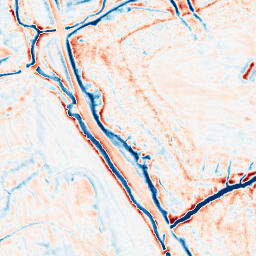
Category: edge_preserving
Decomposition family: bilateral
Decomposition parameters: d: 15
sigma_color: 25
sigma_space: 25
Upsampling method: sinc_hamming
Upsampling parameters: scale: 4
kernel_size: 16
Upsampling scale: 4